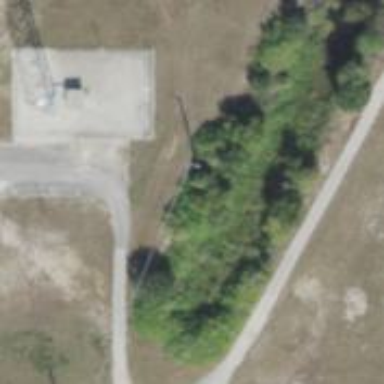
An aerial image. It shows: Power pole.